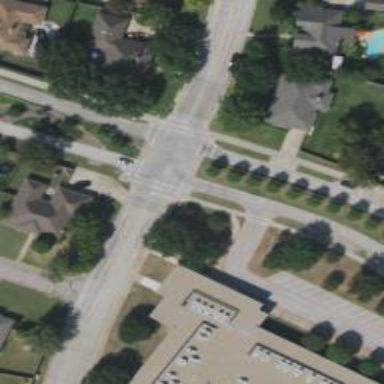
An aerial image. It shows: Marked crossing on footway.